Field crop: maize
Growth stage: 2
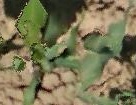
Species: maize